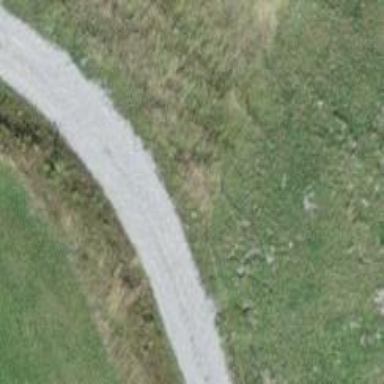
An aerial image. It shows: Track with grade 1 quality.